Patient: sex F, age 58
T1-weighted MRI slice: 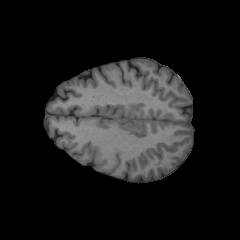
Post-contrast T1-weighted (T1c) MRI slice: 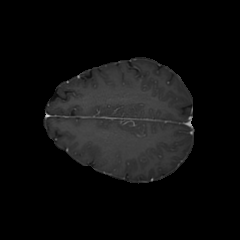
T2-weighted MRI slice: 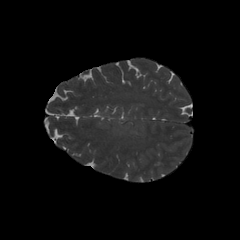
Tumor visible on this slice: no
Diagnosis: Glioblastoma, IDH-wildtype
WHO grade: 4